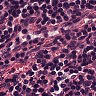
Metastatic tissue present: no